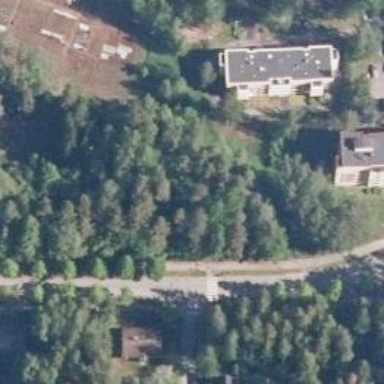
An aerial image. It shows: Path.